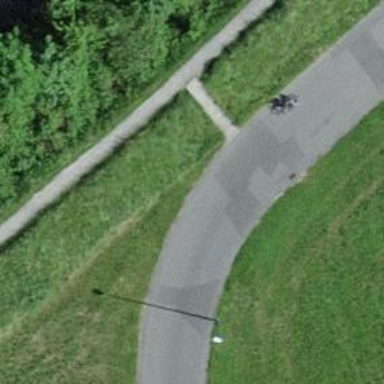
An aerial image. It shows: Gravel path with steps.